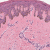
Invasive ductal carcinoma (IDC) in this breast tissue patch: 0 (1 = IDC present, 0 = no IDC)